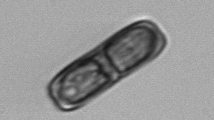
Label: Ephemera